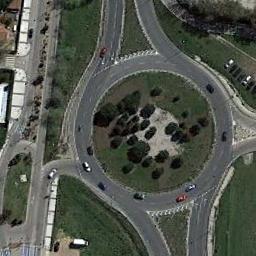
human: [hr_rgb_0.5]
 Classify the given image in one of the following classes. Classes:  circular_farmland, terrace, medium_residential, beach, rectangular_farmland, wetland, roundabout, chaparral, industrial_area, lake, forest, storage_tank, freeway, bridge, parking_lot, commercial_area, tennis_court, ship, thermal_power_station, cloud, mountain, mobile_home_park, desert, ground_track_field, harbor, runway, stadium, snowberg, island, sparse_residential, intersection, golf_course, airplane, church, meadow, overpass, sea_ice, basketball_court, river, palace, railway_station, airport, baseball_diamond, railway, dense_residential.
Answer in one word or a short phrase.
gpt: roundabout